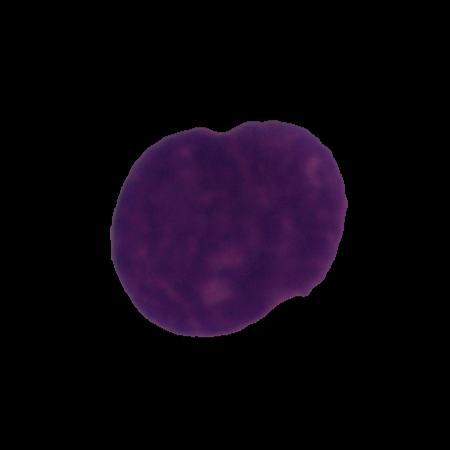
Label: cancer